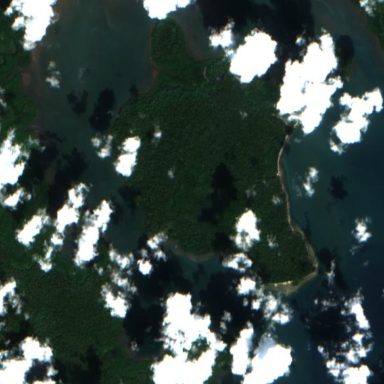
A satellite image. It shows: Island with natural coastline.